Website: macys
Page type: delivery-shipping
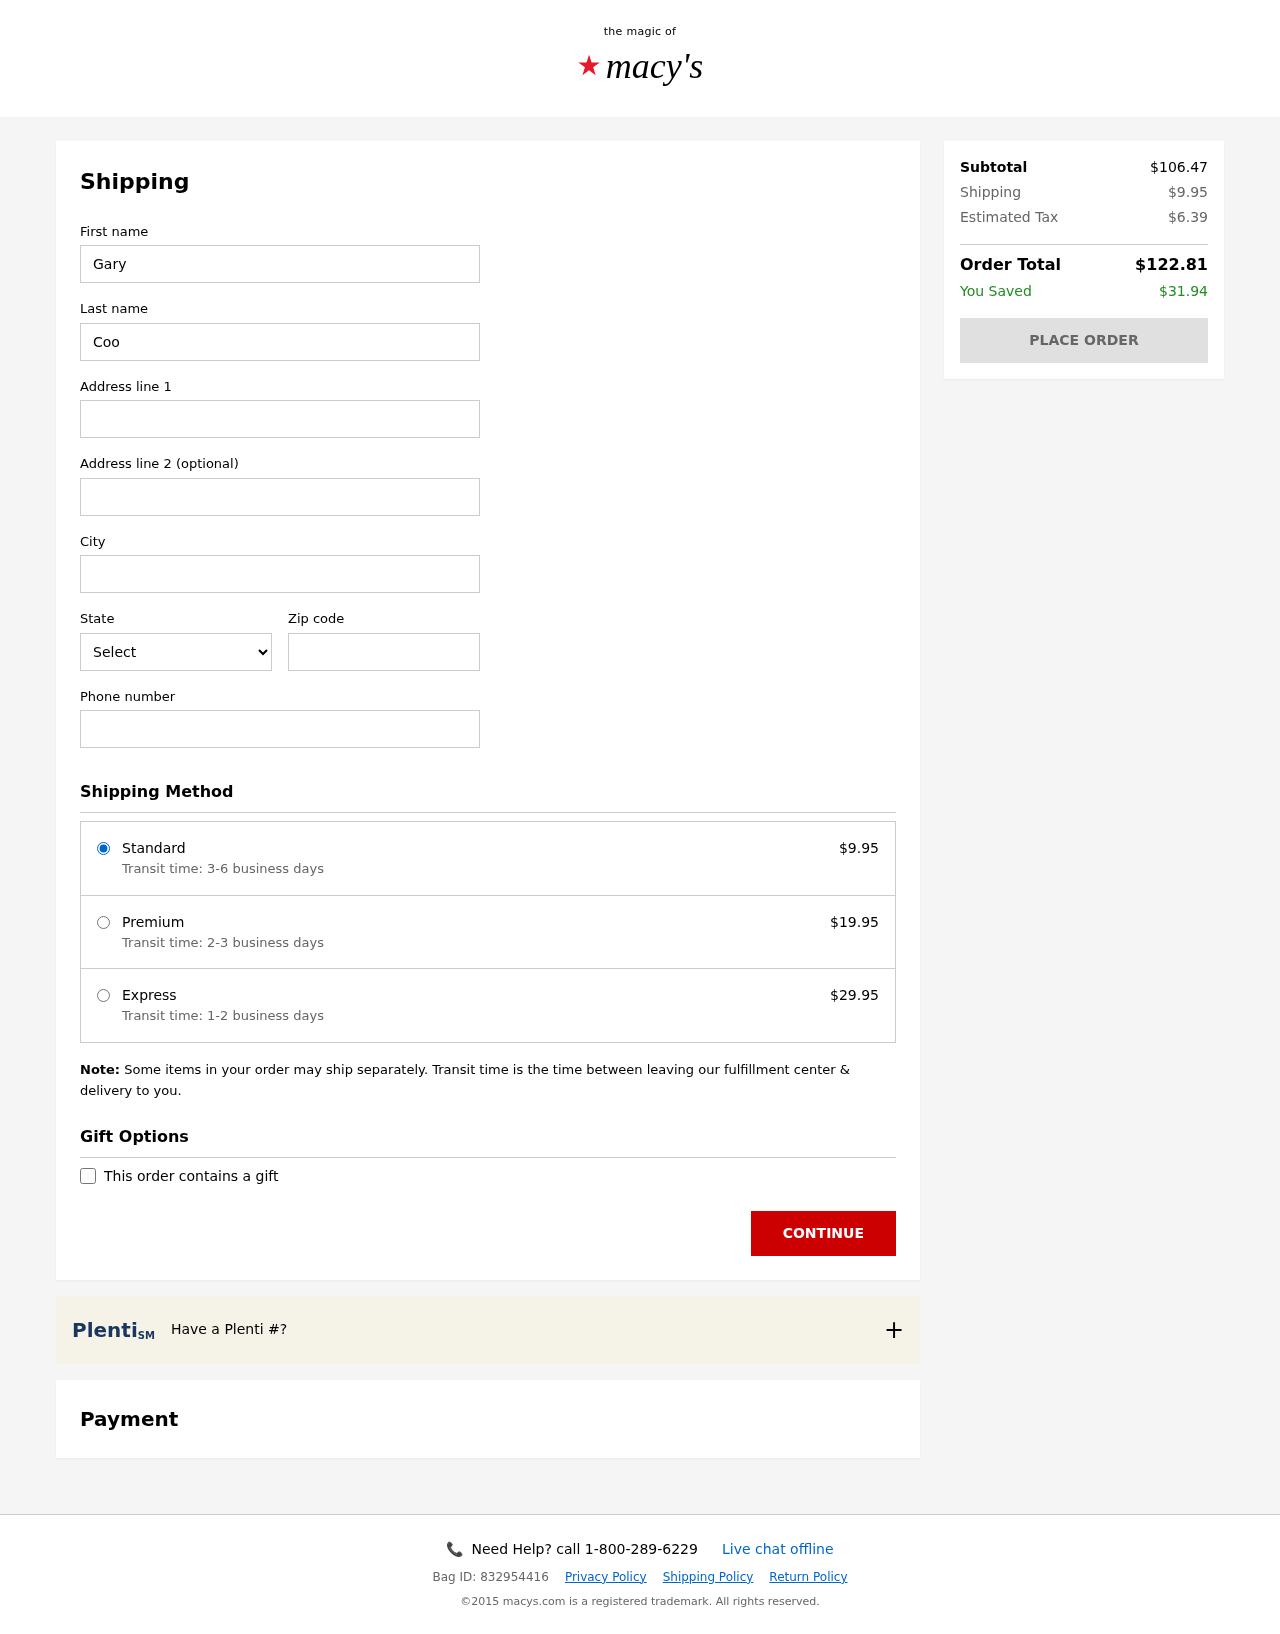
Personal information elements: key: PII_CITY
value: North Christineburgh
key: PII_FIRSTNAME
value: Gary
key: PII_LASTNAME
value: Cooper
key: PII_PHONE
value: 3274118930
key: PII_POSTCODE
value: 17948
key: PII_STATE_ABBR
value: NJ
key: PII_STREET
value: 3857 Dylan Cove Suite 682
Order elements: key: ORDER_SHIPPING_COST
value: $9.95
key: ORDER_SHIPPING_PREMIUM
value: $19.95
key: ORDER_SHIPPING_EXPRESS
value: $29.95
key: ORDER_SUBTOTAL
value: $106.47
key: ORDER_TAX
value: $6.39
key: ORDER_TOTAL
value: $122.81
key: ORDER_SAVINGS
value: $31.94